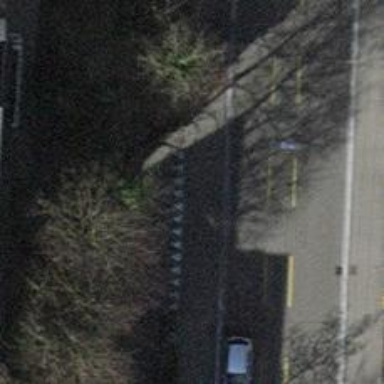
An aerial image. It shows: Unmarked crossing with traffic calming table.